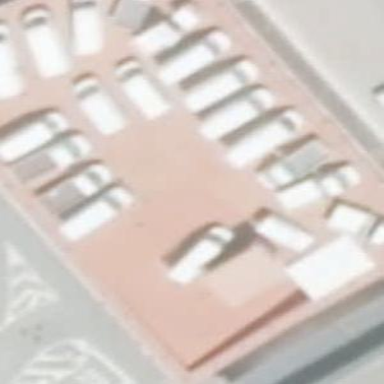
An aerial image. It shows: Industrial building housing car shop.